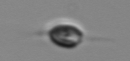
Label: Acanthoica_quattrospina